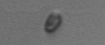
Label: nanoplankton_mix